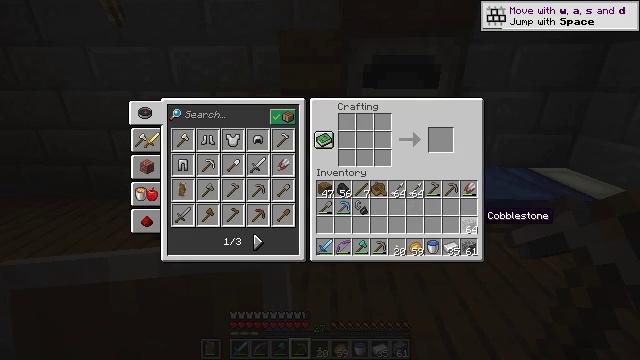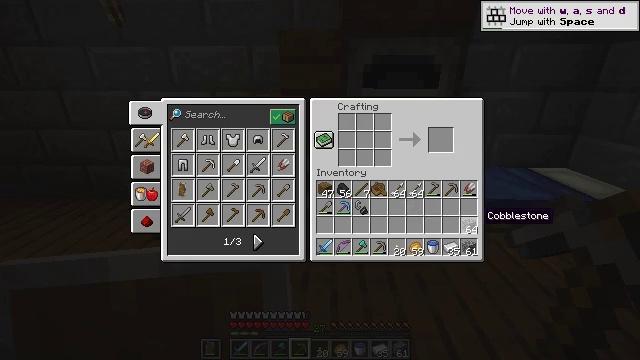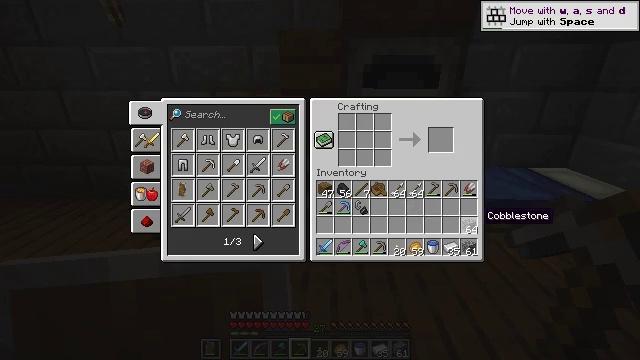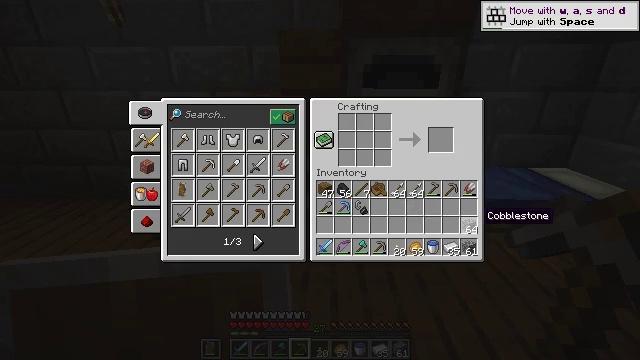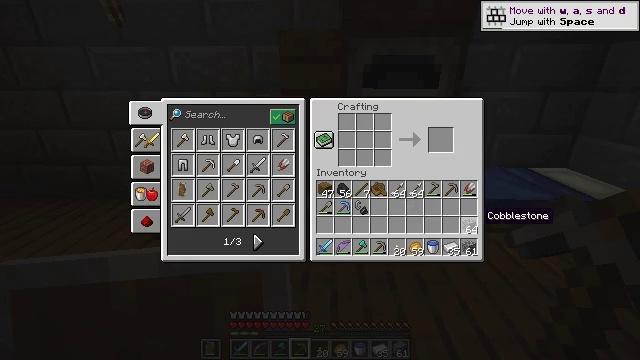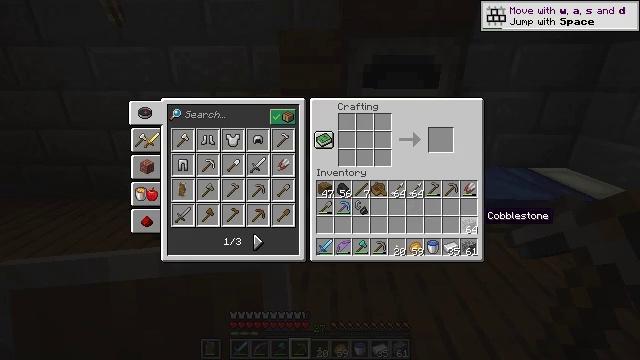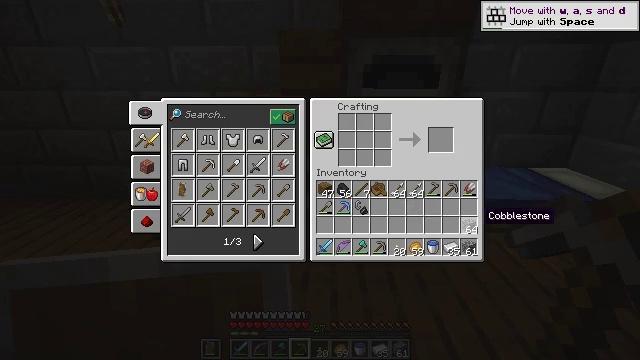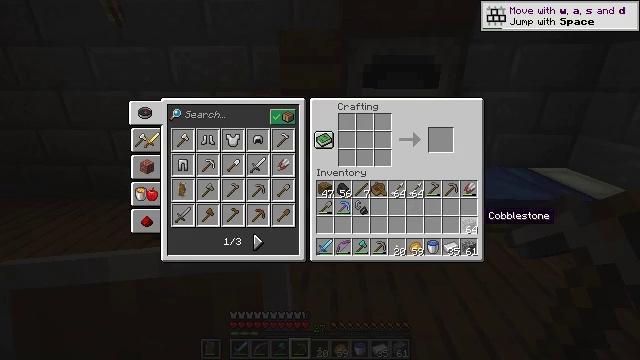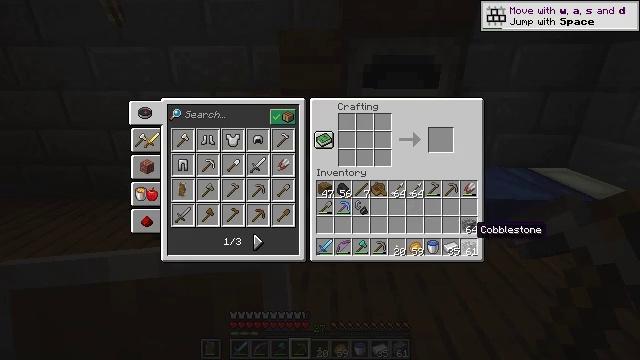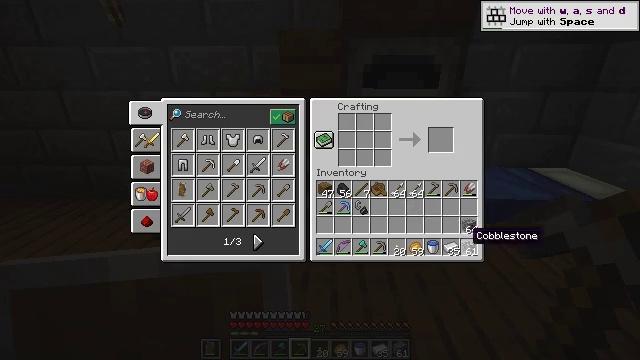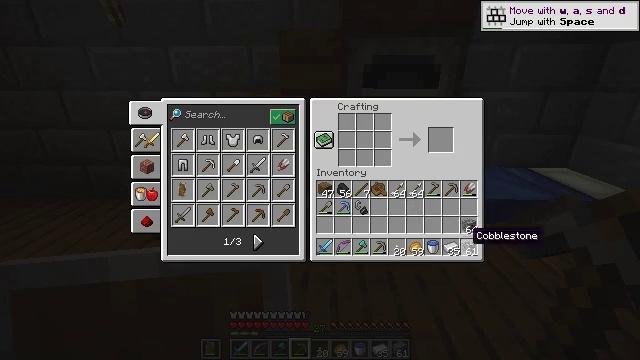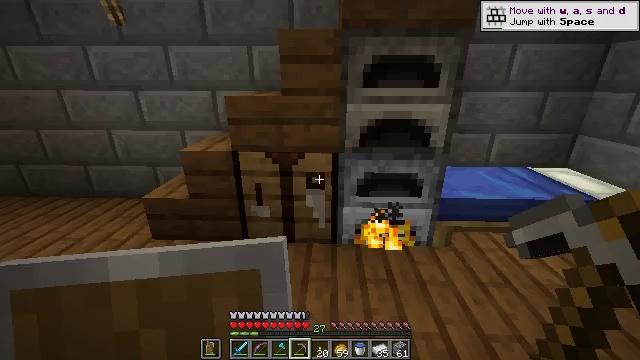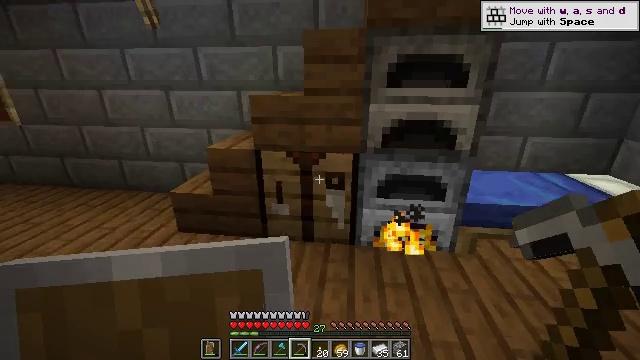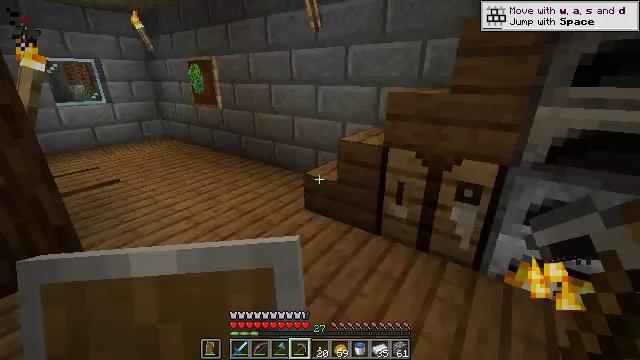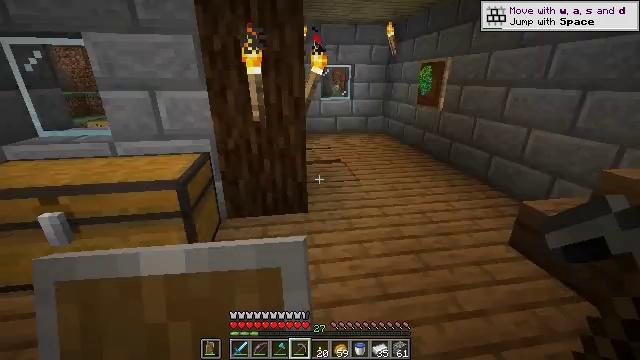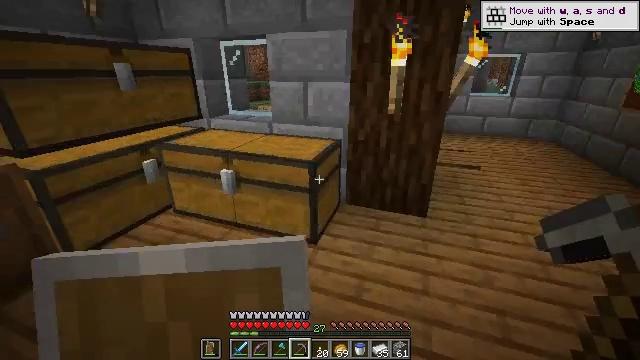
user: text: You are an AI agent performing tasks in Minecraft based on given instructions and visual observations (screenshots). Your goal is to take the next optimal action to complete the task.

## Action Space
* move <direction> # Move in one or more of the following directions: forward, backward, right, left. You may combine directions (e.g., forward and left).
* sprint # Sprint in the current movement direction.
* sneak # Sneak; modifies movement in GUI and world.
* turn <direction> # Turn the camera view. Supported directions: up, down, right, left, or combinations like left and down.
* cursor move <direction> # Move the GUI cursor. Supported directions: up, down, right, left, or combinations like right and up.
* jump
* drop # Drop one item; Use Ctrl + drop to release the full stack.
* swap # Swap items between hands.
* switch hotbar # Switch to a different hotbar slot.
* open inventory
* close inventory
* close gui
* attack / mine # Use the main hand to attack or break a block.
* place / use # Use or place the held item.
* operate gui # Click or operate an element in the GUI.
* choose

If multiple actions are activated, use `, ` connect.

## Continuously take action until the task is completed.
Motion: motion action
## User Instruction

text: Create golden boots using the crafting table.
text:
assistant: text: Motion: no_op
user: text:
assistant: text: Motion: no_op
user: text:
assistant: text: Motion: no_op
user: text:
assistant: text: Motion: no_op
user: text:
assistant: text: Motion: no_op
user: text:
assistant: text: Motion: no_op
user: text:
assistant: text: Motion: no_op
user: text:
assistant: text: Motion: cursor move left and down
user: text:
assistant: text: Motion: no_op
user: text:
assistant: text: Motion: no_op
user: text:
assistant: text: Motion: no_op
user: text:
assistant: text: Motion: turn left, close gui
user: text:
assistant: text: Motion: turn left
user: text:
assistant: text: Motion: turn left
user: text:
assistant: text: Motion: turn left and down
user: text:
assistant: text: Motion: turn left and down
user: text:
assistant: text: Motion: no_op
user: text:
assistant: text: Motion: move forward, turn left and up
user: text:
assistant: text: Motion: move forward, turn left
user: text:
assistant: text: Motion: move forward, use / place
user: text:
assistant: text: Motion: use / place
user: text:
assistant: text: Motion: no_op
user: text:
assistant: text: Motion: no_op
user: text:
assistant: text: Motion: no_op
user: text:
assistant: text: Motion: open gui
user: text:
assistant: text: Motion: no_op
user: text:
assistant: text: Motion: no_op
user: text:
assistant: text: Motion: sneak, cursor move right and down
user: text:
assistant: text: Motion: sneak, cursor move down
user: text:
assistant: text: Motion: sneak, cursor move left and down